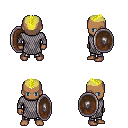
a pixel art fantasy rpg character, male body template, human, dark skin, chain mail, metal pants, gold short mohawk hairstyle, shield, four views (front, back, left, right), 2x2 character sprite sheet, small pixel art, hard edges, no anti-aliasing